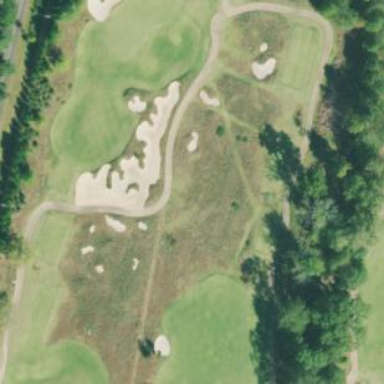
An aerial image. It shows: Golf fairway surrounded by grass.